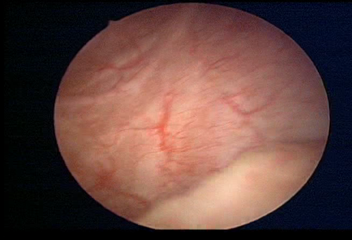
Modality: WLC
Class: Normal mucosa
Bladder cancer association: No